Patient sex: M
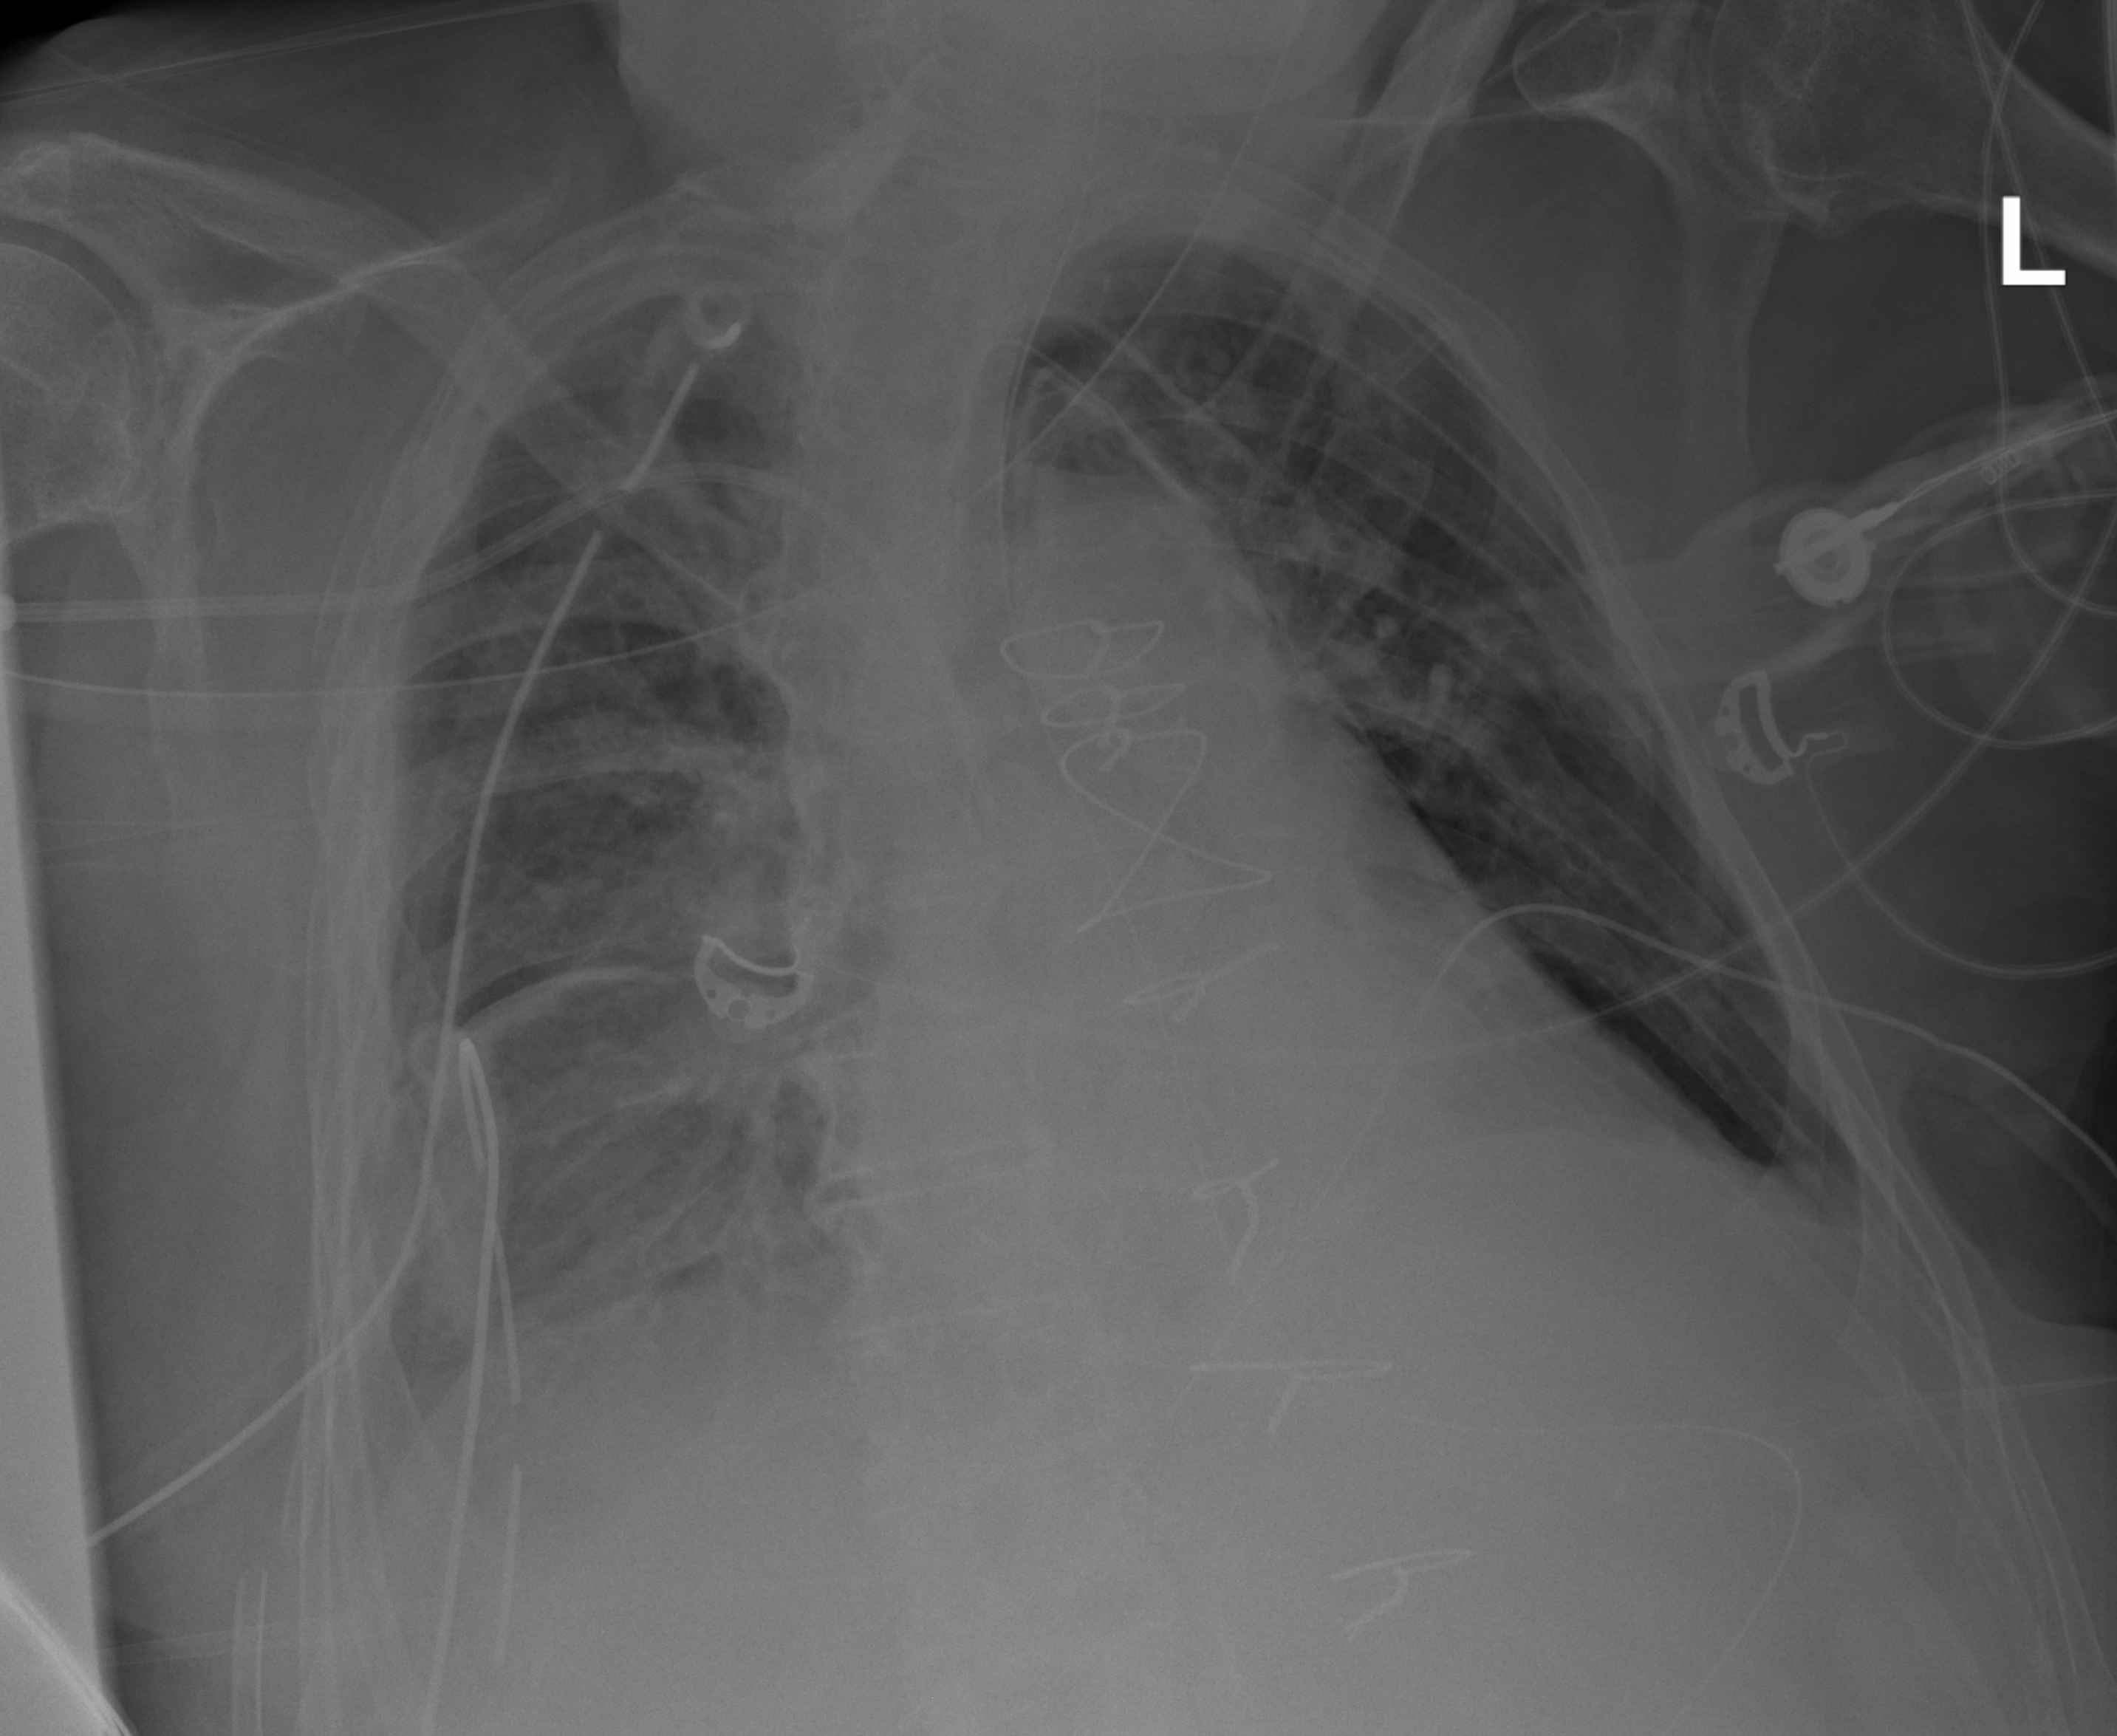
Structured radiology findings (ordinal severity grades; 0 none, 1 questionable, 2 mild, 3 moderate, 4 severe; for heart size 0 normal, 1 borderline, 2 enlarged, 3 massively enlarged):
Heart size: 1
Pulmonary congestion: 2
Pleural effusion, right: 3
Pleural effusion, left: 0
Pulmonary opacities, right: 1
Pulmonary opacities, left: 0
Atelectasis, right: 2
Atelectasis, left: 0